Field crop: tomato
Growth stage: 2
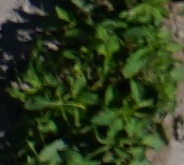
Species: tomato